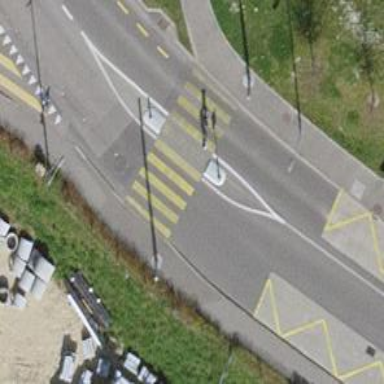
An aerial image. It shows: Uncontrolled zebra crossing with central island.